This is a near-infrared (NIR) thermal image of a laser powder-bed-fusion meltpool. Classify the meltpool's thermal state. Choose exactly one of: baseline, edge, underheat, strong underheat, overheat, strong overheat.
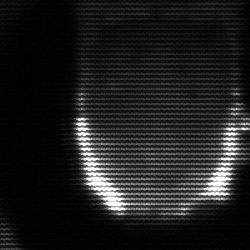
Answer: baseline